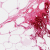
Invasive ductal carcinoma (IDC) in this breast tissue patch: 0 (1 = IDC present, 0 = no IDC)